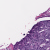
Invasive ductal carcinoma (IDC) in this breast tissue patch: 0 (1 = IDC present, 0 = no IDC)